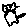
Label: cat